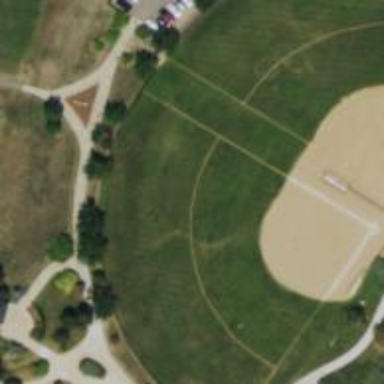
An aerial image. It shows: Baseball pitch for leisure land activities.